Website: crate-barrel
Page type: customer-info-address
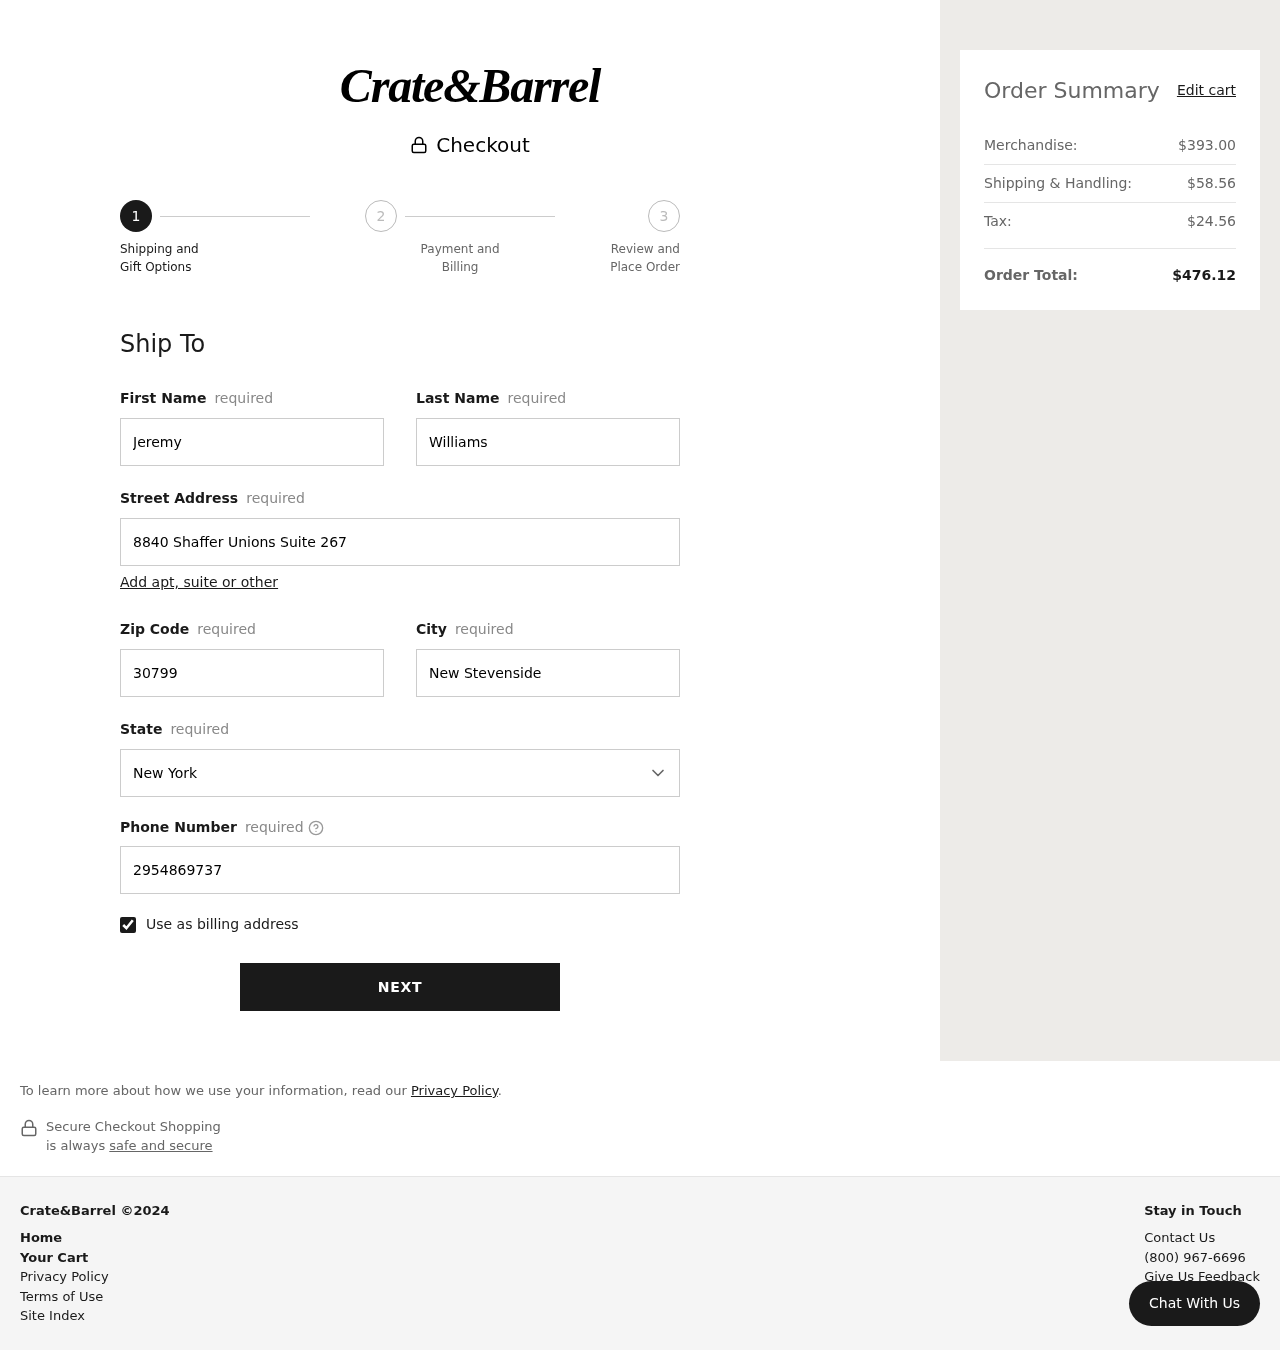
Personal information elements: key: PII_CITY
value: New Stevenside
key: PII_FIRSTNAME
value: Jeremy
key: PII_LASTNAME
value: Williams
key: PII_PHONE
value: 2954869737
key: PII_POSTCODE
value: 30799
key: PII_STATE
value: New York
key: PII_STREET
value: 8840 Shaffer Unions Suite 267
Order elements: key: ORDER_SUBTOTAL
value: $393.00
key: ORDER_SHIPPING_COST
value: $58.56
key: ORDER_TAX
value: $24.56
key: ORDER_TOTAL
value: $476.12